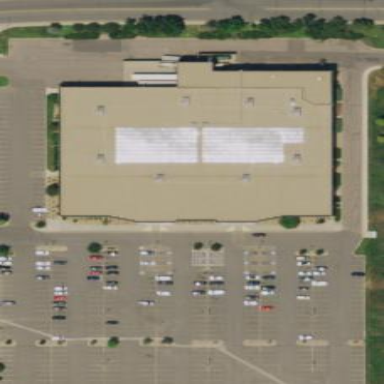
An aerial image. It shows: Department store building.